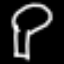
Label: mushroom